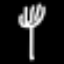
Label: fork